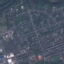
Land use / land cover class: Residential